Question: I'm still learning a lot about how FBP and NoFlo works from a process perspective, so while I can hack something together that does the job, I'm unsure whether I'm introduce problems somewhere else.
In this case, I'm creating a component that waits for an input on each of its 2 ports before sending data to the out port. Why? I need data from both inputs to construct the output packet (group name and input packet).
I've managed to achieve this using 2 approaches and I'd like to know which approach is better, or at least the up/downsides to each approach.
The component I'm talking about here is vizicities/Group:

'''
var noflo = require("noflo");
exports.getComponent = function() {
var AddGroup = new noflo.Component();
AddGroup.description = "This component adds a group to the data packets";
var packets = [];
var groupName = "";
// Register ports and event handlers
AddGroup.inPorts.add("in", { datatype: "all" }, function(event, payload) {
switch (event) {
case "begingroup":
AddGroup.outPorts.out.beginGroup(payload);
break;
case "endgroup":
AddGroup.outPorts.out.endGroup();
break;
case "data":
// Queue packet
packets.push(payload);
break;
case "disconnect":
// Only send output if group has been set
if (groupName) {
for (var i = 0; i < packets.length; i++) {
AddGroup.outPorts.out.beginGroup(groupName);
AddGroup.outPorts.out.send(packets);
AddGroup.outPorts.out.endGroup();
}
// Disconnect output port when input port disconnects
AddGroup.outPorts.out.disconnect();
}
break;
}
});
AddGroup.inPorts.add("group", { datatype: "string" }, function(event, payload) {
switch (event) {
case "begingroup":
break;
case "endgroup":
break;
case "data":
groupName = payload;
break;
case "disconnect":
// TODO: Does this dupe anything with the same logic on the in port?
// Only send output if group has been set
if (groupName) {
for (var i = 0; i < packets.length; i++) {
AddGroup.outPorts.out.beginGroup(groupName);
AddGroup.outPorts.out.send(packets);
AddGroup.outPorts.out.endGroup();
}
// Disconnect output port when input port disconnects
AddGroup.outPorts.out.disconnect();
}
break;
}
});
AddGroup.outPorts.add("out", { datatype: "all" });
return AddGroup; // Return new instance
};
'''
'''
var noflo = require("noflo");
exports.getComponent = function() {
var AddGroup = new noflo.Component();
AddGroup.description = "This component adds a group to the data packets";
var config = {
in: ["in", "group"],
out: "out"
};
AddGroup.inPorts = new noflo.InPorts({
in: {
datatype: "string",
required: true
},
group: {
datatype: "string",
required: true
}
});
AddGroup.outPorts = new noflo.OutPorts({
out: {
datatype: "all"
}
});
noflo.helpers.WirePattern(AddGroup, config, function(data, groups, outPort) {
outPort.beginGroup(data.group);
outPort.send(data.in);
outPort.endGroup();
});
// Return new instance
return AddGroup;
};
'''
Both approaches seem to work, though clearly there must be a reason for using one over the other. Can someone clarify this for me?
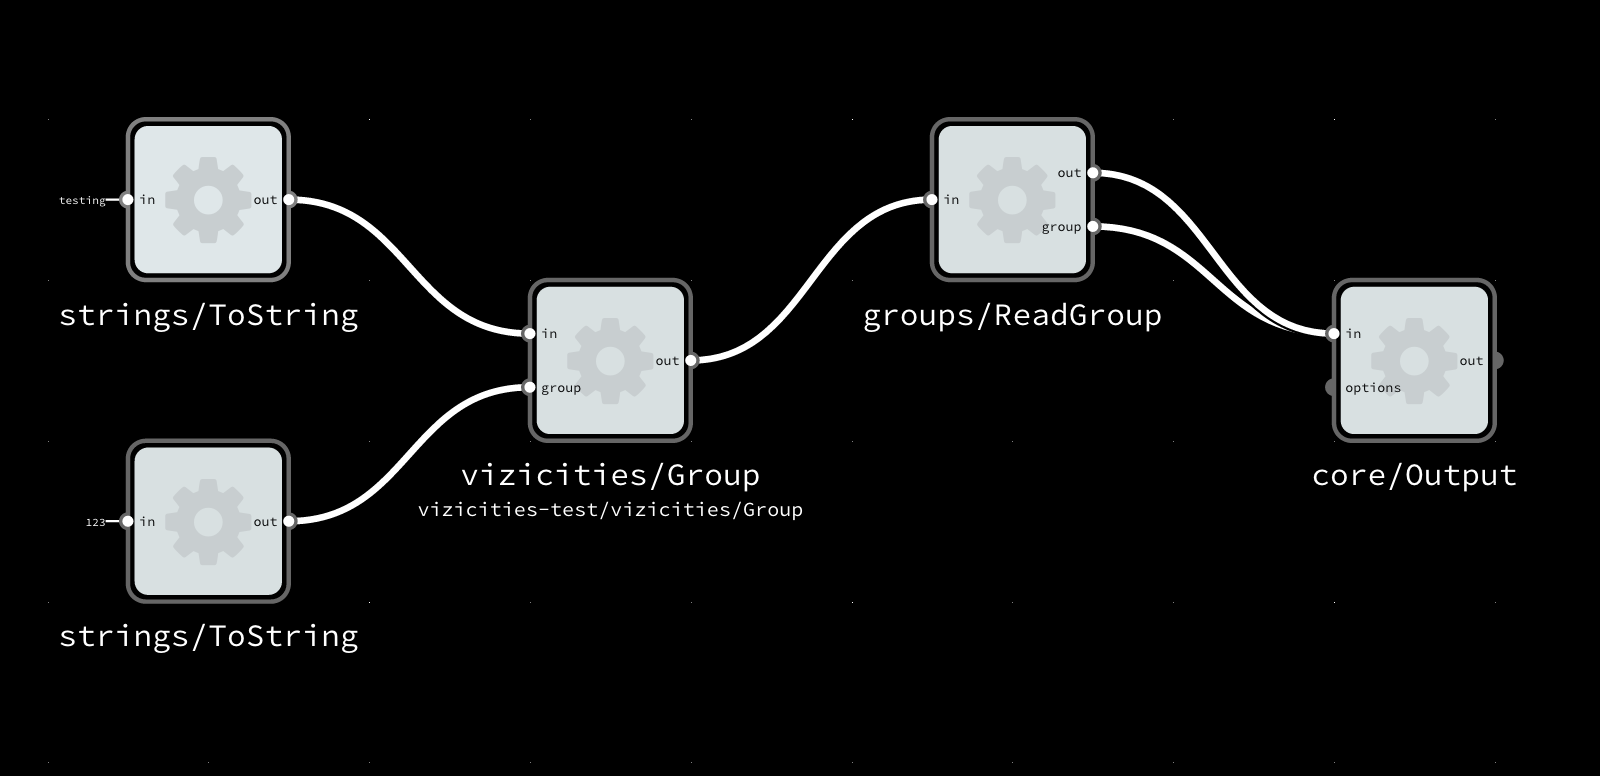
Answer: WirePattern is the recommended way in modern NoFlo, as it provides you with additional control on packet synchronization when needed. You can fire when all the required inputs get data, or you can require a strict group (or even packet payload) matches.
A lot of common NoFlo components are still waiting for WirePattern-ization, but for anything new, and even more so for anything asynchronous it is the recommended way.